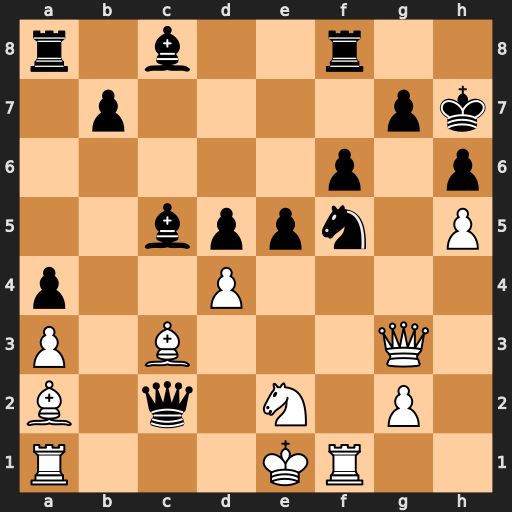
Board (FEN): r1b2r2/1p4pk/5p1p/2bppn1P/p2P4/P1B3Q1/B1q1N1P1/R3KR2
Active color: w
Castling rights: Q
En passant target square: -
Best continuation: Qg6+ Kh8 Bb1 Qxb1+ Rxb1